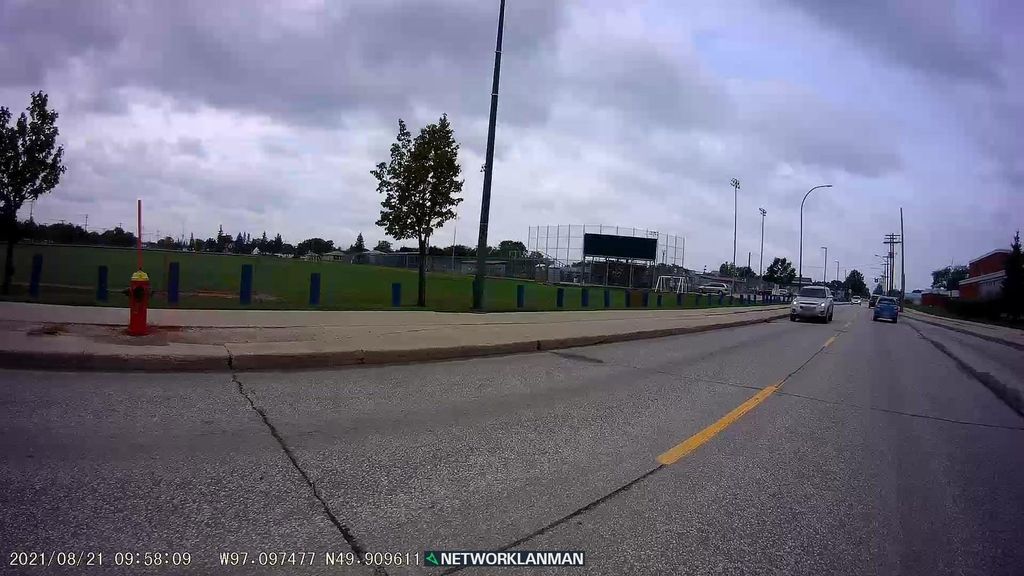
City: winnipeg